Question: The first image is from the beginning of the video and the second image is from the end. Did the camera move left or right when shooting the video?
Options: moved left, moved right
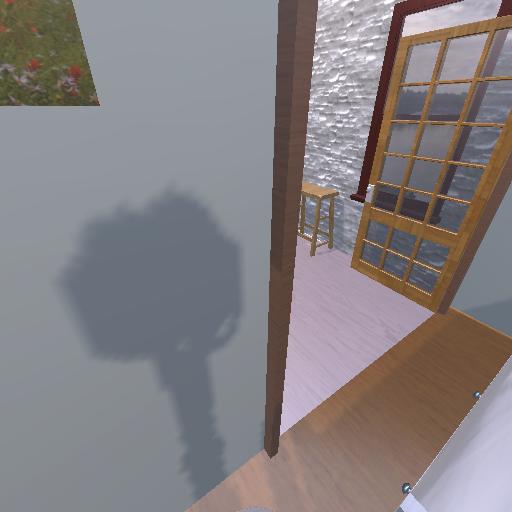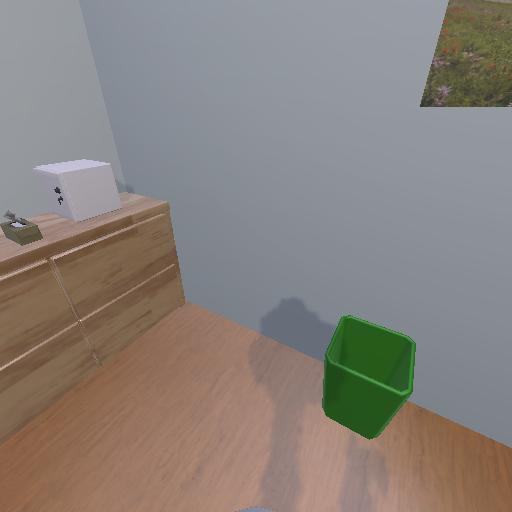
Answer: moved left